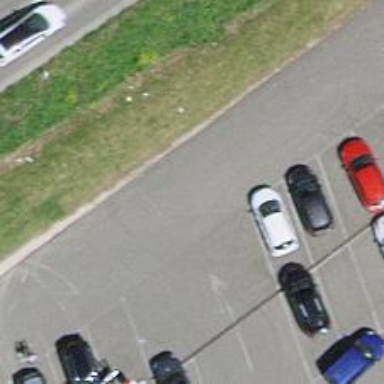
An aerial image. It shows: Parking aisle designated as service road.